Question: I am using the spreadsheet to do inventory- scanning parts in bin
I am trying to add a A2 Value next to the '(Target.Row, 5)(row 6)'
how do I make A2 or A9 or the next scan Value show up on Column F so if column E & F don't match I know the part is sitting on the wrong bin
I have tried '.Value = Target.Worksheet.Cells(Target.Row, 1).Value' but not working

Here is my complete code
'''
Option Explicit
Private Sub Workbook_SheetChange(ByVal Sh As Object, ByVal Target As Range)
If Target.Cells.Count > 1 Or IsEmpty(Target) Or Target.Column <> 1 Then Exit Sub
If Not SheetExists("WarehouseInventory") Then Exit Sub
Dim Result As Variant
Set Result = Sheets("WarehouseInventory").Cells.Range("E:E").Find(Target)
If Result Is Nothing Then
Target.Worksheet.Cells(Target.Row, 2) = "Data New Bin"
Else
Target.Worksheet.Cells(Target.Row, 2) = Result.Worksheet.Cells(Result.Row, 4)
Target.Worksheet.Cells(Target.Row, 3) = Result.Worksheet.Cells(Result.Row, 5)
Target.Worksheet.Cells(Target.Row, 4) = Result.Worksheet.Cells(Result.Row, 6)
Target.Worksheet.Cells(Target.Row, 5) = Result.Worksheet.Cells(Result.Row, 7)
End If
End Sub
Public Function SheetExists(SheetName As String) As Boolean
Dim ws As Worksheet
SheetExists = False
For Each ws In ThisWorkbook.Worksheets
If ws.Name = SheetName Then SheetExists = True
Next ws
End Function
'''
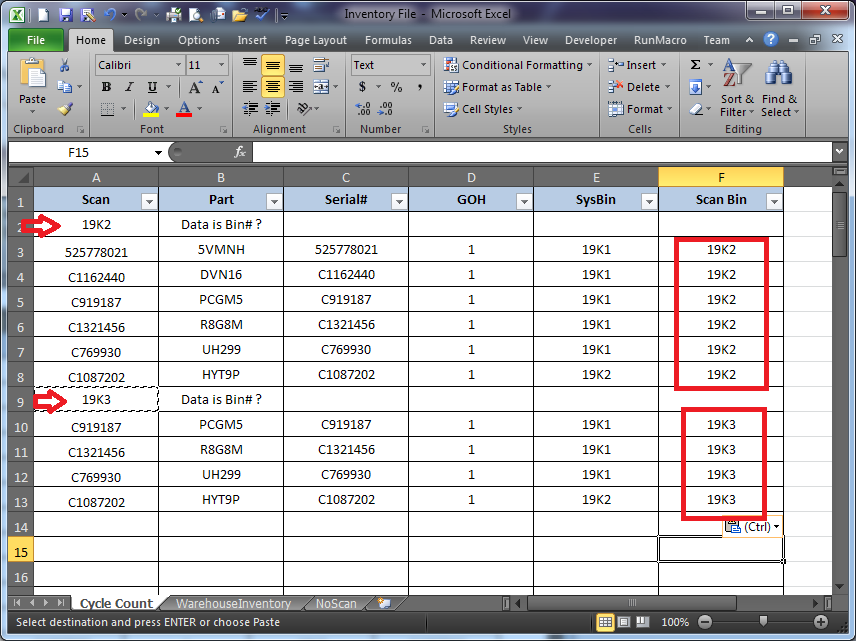
Answer: this an example how you can achieve required result
'''
Private Sub Worksheet_Change(ByVal Target As Range)
Dim x&, y&
If Target.Column = 6 Then
y = 5: x = Target.Row
While Cells(x, y) <> "": x = x - 1: Wend
If Cells(Target.Row, 5) <> "" Then Cells(Target.Row, 6) = Cells(x, 1)
End If
End Sub
'''
output

# UPDATE
here your updated code, tested, works fine, insert it into '"Cycle Count"' sheet
'''
Private Sub Worksheet_Change(ByVal Target As Range)
Dim x&, y&, Result As Range, ws As Worksheet
Application.EnableEvents = 0
If Target.Count > 1 Then
Application.EnableEvents = 1
Exit Sub
End If
If Not Intersect(Target, [A1:A99999]) Is Nothing Then
With ThisWorkbook
For Each ws In .Worksheets
If ws.Name = "WarehouseInventory" Then
Set ws = .Worksheets("WarehouseInventory")
Set Result = ws.[E:E].Find(Target.Value)
Exit For
End If
Next ws
If Result Is Nothing Then
Target.Offset(, 1).Value = "Data New Bin"
Application.EnableEvents = 1
Exit Sub
Else
Target.Offset(, 1).Value = ws.Range(Result.Address).Offset(, -1).Value
Target.Offset(, 2).Value = ws.Range(Result.Address).Value
Target.Offset(, 3).Value = ws.Range(Result.Address).Offset(, 1).Value
Target.Offset(, 4).Value = ws.Range(Result.Address).Offset(, 2).Value
y = 5: x = Target.Row
While .ActiveSheet.Cells(x, y) <> "": x = x - 1: Wend
Target.Offset(, 5).Value = .ActiveSheet.Cells(x, 1).Value
End If
End With
End If
Application.EnableEvents = 1
End Sub
'''
sample file here <URL>